Question: I pass the course, I did everything according to the video and instructions, but then there was a problem that when you click on the button ( pause symbol), it does not change to play symbol. But there is block is working

What should I do?
Javascript/CSS/HTML
'''
<script>
$(document).ready(function(){
$('#carousel').carousel( { interval: 2000 } );
$("#carouselButton").click(function(){
if ($("#carouselButton").children("span").hasClass('fa-pause')) {
$("#carousel").carousel('pause');
$("#carouselButton").children("span").removeClass('fa-pause');
$("#carouselButton").children("span").addClass('fa-play');
}
else if ($("#carouselButton").children("span").hasClass('fa-play')){
$("#carousel").carousel('cycle');
$("#carouselButton").children("span").removeClass('fa-play');
$("#carouselButton").children("span").addClass('fa-pause');
}
});
});
</script>
'''
'''
body {
background-color: #FAEBD7
}
.jumbotron {
padding:70px 30px 70px 30px;
margin:0px auto;
background: #8A2BE2 ;
color:floralwhite;
}
.navbar-inner {
background:transparent;
}
.main-info{
margin-bottom: 100px;
}
.mgleft {
margin-left: 10px;
}
.about {
margin-bottom: 50px;
margin-left: 120px;
}
.row-header {
margin: 0px auto;
padding: 0px;
border: 1px;
margin-left: 30px;
}
/*class for separating the two forms which stick together*/
.form {
margin-bottom: 10px;
}
.row-content {
margin:0px auto;
padding: 50px 0px 50px 0px;
border-bottom: 1px ridge;
min-height:400px;
}
.corporate {
margin-top: 150px;
margin-bottom: 50px
}
.footer{
background-color: #D1C4E9;
margin:0px auto;
padding: 20px 0px 20px 0px;
}
.Meet {
margin-bottom: 100px
}
.tab-content {
border-left: 1px solid #ddd;
border-right: 1px solid #ddd;
border-bottom: 1px solid #ddd;
padding: 10px;
}
.carousel {
background:#512DA8;
}
.carousel-item {
height: 300px;
}
.carousel-item img {
position: absolute;
top: 0;
left: 0;
min-height: 300px;
}
.bottom-reserve{
margin-bottom: 10px;
}
#carouselButton {
right: 0px;
position: absolute;
bottom: 0px;
z-index: 2;
}
'''
'''
HTML
<!DOCTYPE html>
<html lang="en">
<head>
<title>Ristorante Con Fusion: About Us</title>
<!-- Required meta tags always come first -->
<meta charset="utf-8">
<meta name="viewport" content="width=device-width, initial-scale=1, shrink-to-fit=no">
<meta http-equiv="x-ua-compatible" content="ie=edge">
<!-- Bootstrap CSS -->
<link rel="stylesheet" href="node_modules/bootstrap/dist/css/bootstrap.min.css">
<link rel="stylesheet" href="node_modules/bootstrap/dist/css/styles.css">
<link rel="stylesheet" href="node_modules/bootstrap-social/bootstrap-social.css">
<link rel="stylesheet" href="node_modules/font-awesome/css/font-awesome.min.css">
</head>
<body>
<nav class="navbar navbar-dark navbar-expand-sm fixed-top">
<div class="container">
<button class="navbar-toggler" type="button" data-toggle="collapse" data-target="#Navbar">
<span class="navbar-toggler-icon"></span>
</button>
<a class="navbar-brand mr-auto" href="./index.html"><img src="/pictures/logo.png" height="30" width="41" ></a>
<div class="collapse navbar-collapse" id="Navbar">
<ul class="navbar-nav mr-auto">
<li class="nav-item active"><a class="nav-link" href="./index.html"><span class="fa fa-home fa-lg"></span> Home</a></li>
<li class="nav-item"><a class="nav-link" href="./aboutus.html"><span class="fa fa-info fa-lg"></span> About</a></li>
<li class="nav-item"><a class="nav-link" href="#"><span class="fa fa-list fa-lg"></span> Menu</a></li>
<li class="nav-item "><a class="nav-link" href="#"><span class="fa fa-address-card fa-lg"></span> Contact</a></li>
</ul>
<span class="navbar-text">
<a data-toggle="modal" data-target="#login">
<span class="fa fa-sign-in"></span> Log-in
</a>
</span>
</div>
</div>
</nav>
<div id="login" class="modal fade" role="dialog">
<div class="modal-dialog modal-lg" role="content">
<!-- Modal content-->
<div class="modal-content">
<div class="modal-header">
<h4 class="modal-title" data-html="true"><strong>Login </h4>
<button type="button" class="close" data-dismiss="modal">&times;</button>
</div>
<div class="modal-body">
<form>
<div class="form-row">
<div class="form-group col-sm-4">
<label class="sr-only" for="exampleInputEmail3">Email address</label>
<input type="email" class="form-control form-control-sm mr-1" id="exampleInputEmail3" placeholder="Enter email">
</div>
<div class="form-group col-sm-4">
<label class="sr-only" for="exampleInputPassword3">Password</label>
<input type="password" class="form-control form-control-sm mr-1" id="exampleInputPassword3" placeholder="Password">
</div>
<div class="col-sm-auto">
<div class="form-check">
<input class="form-check-input" type="checkbox">
<label class="form-check-label"> Remember me
</label>
</div>
</div>
</div>
<div class="form-row">
<button type="button" class="btn btn-secondary btn-sm ml-auto" data-dismiss="modal">Cancel</button>
<button type="submit" class="btn btn-primary btn-sm ml-1">Sign in</button>
</div>
</form>
</div>
</div>
</div>
</div>
<div id="reservemodal" class="modal fade" role="dialog">
<div class="modal-dialog modal-md" role="content">
<!-- Modal content-->
<div class="modal-content">
<div class="modal-header">
<h4 class="modal-title" data-html="true">Reserve a Table </h4>
<button type="button" class="close" data-dismiss="modal">&times;</button>
</div>
<div class="modal-body">
<form>
<div class="form-row">
<label for="Number" class="col-md-3 col-form-label">Number of Guests</label>
<div class="form-check form-check-inline">
<input class="form-check-input" type="radio" name="inlineRadioOptions" id="inlineRadio1" value="option1">
<label class="form-check-label" for="inlineRadio1">1</label>
</div>
<div class="form-check form-check-inline">
<input class="form-check-input" type="radio" name="inlineRadioOptions" id="inlineRadio2" value="option2">
<label class="form-check-label" for="inlineRadio2">2</label>
</div>
<div class="form-check form-check-inline">
<input class="form-check-input" type="radio" name="inlineRadioOptions" id="inlineRadio2" value="option2">
<label class="form-check-label" for="inlineRadio2">3</label>
</div>
<div class="form-check form-check-inline">
<input class="form-check-input" type="radio" name="inlineRadioOptions" id="inlineRadio2" value="option2">
<label class="form-check-label" for="inlineRadio2">4</label>
</div>
<div class="form-check form-check-inline">
<input class="form-check-input" type="radio" name="inlineRadioOptions" id="inlineRadio2" value="option2">
<label class="form-check-label" for="inlineRadio2">5</label>
</div>
<div class="form-check form-check-inline">
<input class="form-check-input" type="radio" name="inlineRadioOptions" id="inlineRadio2" value="option2">
<label class="form-check-label" for="inlineRadio2">6</label>
</div>
</div>
<!-- Number of Guests end -->
<div class="form-row">
<label for="Number" class="col-sm-3 col-form-label">Section</label>
<div class="col-sm-8">
<div class="btn-group btn-group-toggle" data-toggle="buttons">
<label class="btn btn-success btn-sm active">
<input type="radio" name="options" id="non-smoking" autocomplete="off" checked> Non-smoking
</label>
<label class="btn btn-danger btn-sm">
<input type="radio" name="options" id="smoking" autocomplete="off"> Smoking
</label>
</div>
</div>
</div>
<div class="form-row">
<label for="Number" class="col-md-3 col-form-label">Date and time</label>
<div class="form-row col">
<div class="col">
<input type="datetime-local" class="form-control" placeholder="Date">
</div>
<div class="col">
<input type="time" class="form-control" placeholder="Time">
</div>
</div>
</div>
</div>
<div class="form-row col-md-6 bottom-reserve">
<button type="button" class="btn btn-secondary btn-sm ml-auto" data-dismiss="modal">Cancel</button>
<button type="submit" class="btn btn-primary btn-sm ml-1">Reserve</button>
</div>
</form>
</div>
</div>
</div>
</div>
<header class="jumbotron">
<div class="container">
<div class="row">
<div class="col-sm-3 col-lg-5">
<h1>Ristorante con Fusion</h1>
<p>We take inspiration from the World's best cuisines, and create a unique fusion experience. Our lipsmacking creations will tickle your culinary senses!</p>
</div>
<div class="col-12 col-sm-3 align-self-center">
<img src="/pictures/logo.png" class="img-fluid">
</div>
<div class="button-group col-12 col-sm-3 col-md">
<a role="button" class="btn btn-warning nav-link btn-lg" href="#top" data-toggle="modal" data-target="#reservemodal">Reserve a Table</a>
</div>
</div>
</div>
</header>
<div class="container">
<div class="row row-content">
<div class="col">
<div id="carousel" class="carousel slide" data-ride="carousel">
<div class="carousel-inner" role="listbox">
<div class="carousel-item active">
<img class="d-block img-fluid" src="/pictures/uthappizza.png" alt="uthapizza">
<div class="carousel-caption d-none d-md-block">
<h2 class="mt-0">Uthappizza <span class="badge badge-danger">HOT</span> <span class="badge badge-secondary">$4.99</span> </h2>
<p class="d-none d-sm-block">A unique combination of Indian Uthappam (pancake) and
Italian pizza, topped with Cerignola olives, ripe vine
cherry tomatoes, Vidalia onion, Guntur chillies and
Buffalo Paneer.</p>
</div>
</div>
<div class="carousel-item">
<img class="d-block img-fluid" src="/pictures/buffet.png" alt="buffet">
<div class="carousel-caption d-none d-md-block">
<h2 class="mt-0">Weekend Grand Buffet <span class="badge badge-danger">NEW</span> </h2>
<p class="d-none d-sm-block">Featuring mouthwatering combinations with a choice of live five different salads, six enticing appetizers, six main entrees and five choicesst desserts. Free flowing bubbly and soft drinks. All for just $19.99 per person.</p>
</div>
</div>
<div class="carousel-item">
<img class="d-block img-fluid" src="/pictures/alberto.png" alt="alberto">
<div class="carousel-caption d-none d-md-block">
<h2 class="mt-0">Albero Somayya <span class="badge badge-danger">HOT</span> </h2>
<h3 classs="mt-0">Executive Chef</h3>
<p class="d-none d-sm-block">Award winning three-star Michelin with wide International experience having worked closely with whos-who in the culinary workld, he specializes in creating mouthwatering Indo-Italian fusion experiences.</p>
</div>
</div>
</div>
<ol class="carousel-indicators">
<li data-target="#carousel" data-slide-to="0" class="active"></li>
<li data-target="#carousel" data-slide-to="1"></li>
<li data-target="#carousel" data-slide-to="2"></li>
</ol>
<a class="carousel-control-prev" href="#carousel" role="button" data-slide="prev">
<span class="carousel-control-prev-icon"></span>
</a>
<a class="carousel-control-next" href="#carousel" role="button" data-slide="next">
<span class="carousel-control-next-icon"></span>
</a>
</div>
<div class="btn group" id="carouselButton">
<button class="btn btn-danger btn-sm" id="carouselButton">
<span id="carousel-button-icon" class="fa fa-pause"></span>
</button>
</div>
</div>
</div>
<div class="row">
<div class="col-12 "> <!-- col-sm-12 col-lg-9 -->
<div class="row">
<div class="col-12 col-sm-4 order-sm-last col-md-2">
<h3>Our Lipsmaking Culinary Creations</h3>
</div>
<div class="media main-info col-8">
<img class="d-flex mr-3 img-thumbnail align-self-center" src="/pictures/uthappizza.png" alt="Uthappizza">
<div class="media-body col-12">
<h2 class="mt-0">Uthappizza <span class="badge badge-danger">HOT</span> <span class="badge badge-secondary">$4.99</span> </h2>
<p class="d-none d-sm-block">A unique combination of Indian Uthappam (pancake) and
Italian pizza, topped with Cerignola olives, ripe vine
cherry tomatoes, Vidalia onion, Guntur chillies and
Buffalo Paneer.</p>
</div>
</div>
<!-- <div class="col-4">
<h1>Our Lipsmacking Culinary Creations</h1>
</div> -->
</div>
</div>
<div class="row main-info">
<!-- <div class="media col-12 col-sm-4 col-md-3">
<h3>This Month's Promotions</h3>
</div> -->
<div class="col-12 col-sm-4 col-md-2 order-sm-first">
<h3>This Month's Promotions</h3>
</div>
<div class="col col-sm col-md-9">
<img class="d-flex mr-3 img-thumbnail rounded float-right" src="/pictures/buffet.png" alt="Grand Buffet">
<div class="media-body">
<h2 class="mt-0">Weekend Grand Buffet <span class="badge badge-danger">NEW</span> </h2>
<p class="d-none d-sm-block">Featuring mouthwatering combinations with a choice of live five different salads, six enticing appetizers, six main entrees and five choicesst desserts. Free flowing bubbly and soft drinks. All for just $19.99 per person.</p>
</div>
</div>
</div>
<div class="row">
<div class="media main-info">
<!-- <div class="col-12 col-sm-4 order-sm-last col-md-2">
<h3>Meet Our Culinary Specialists</h3>
</div> -->
<img class="d-flex mr-3 img-thumbnail rounded float-left" src="/pictures/alberto.png" alt="boss">
<div class="media-body col-8">
<h2 class="mt-0">Albero Somayya <span class="badge badge-danger">HOT</span> </h2>
<h3 classs="mt-0">Executive Chef</h3>
<p class="d-none d-sm-block">Award winning three-star Michelin with wide International experience having worked closely with whos-who in the culinary workld, he specializes in creating mouthwatering Indo-Italian fusion experiences.</p>
</div>
</div>
</div>
</div>
<div class="row row-content">
<div class="card">
<h5 class="card-header bg-warning" id="top">Reserve a Table</h5>
<form>
<div class="form-group">
<label for="Number" class="col-md-3 col-form-label">Number of Guests</label>
<div class="form-check form-check-inline">
<input class="form-check-input" type="radio" name="inlineRadioOptions" id="inlineRadio1" value="option1">
<label class="form-check-label" for="inlineRadio1">1</label>
</div>
<div class="form-check form-check-inline">
<input class="form-check-input" type="radio" name="inlineRadioOptions" id="inlineRadio2" value="option2">
<label class="form-check-label" for="inlineRadio2">2</label>
</div>
<div class="form-check form-check-inline">
<input class="form-check-input" type="radio" name="inlineRadioOptions" id="inlineRadio2" value="option2">
<label class="form-check-label" for="inlineRadio2">3</label>
</div>
<div class="form-check form-check-inline">
<input class="form-check-input" type="radio" name="inlineRadioOptions" id="inlineRadio2" value="option2">
<label class="form-check-label" for="inlineRadio2">4</label>
</div>
<div class="form-check form-check-inline">
<input class="form-check-input" type="radio" name="inlineRadioOptions" id="inlineRadio2" value="option2">
<label class="form-check-label" for="inlineRadio2">5</label>
</div>
<div class="form-check form-check-inline">
<input class="form-check-input" type="radio" name="inlineRadioOptions" id="inlineRadio2" value="option2">
<label class="form-check-label" for="inlineRadio2">6</label>
</div>
</div>
<!-- Date and Time -->
<div class="form-group">
<label for="Number" class="col-md-3 col-form-label">Date and time</label>
<div class="form-row col">
<div class="col">
<input type="datetime-local" class="form-control" placeholder="Date">
</div>
<div class="col">
<input type="time" class="form-control" placeholder="Time">
</div>
</div>
</div>
<button type="button" class=" mgleft btn btn-primary">Reserve</button>
</form>
</div>
</div>
</div>
<footer class="footer">
<div class="container">
<div class="row">
<div class="col-4 offset-1 col-sm-2">
<h5>Links</h5>
<ul class="list-unstyled">
<li><a href="#">Home</a></li>
<li><a href="#">About</a></li>
<li><a href="#">Menu</a></li>
<li><a href="#">Contact</a></li>
</ul>
</div>
<div class="col-7 col-sm-5">
<h5>Our Address</h5>
<address>
121, Clear Water Bay Road<br>
Clear Water Bay, Kowloon<br>
HONG KONG<br>
<i class="fa fa-phone fa-lg"></i>: +<PHONE> 5678<br>
<i class="fa fa-fax fa-lg"></i>: +<PHONE> 4321<br>
<i class="fa fa-envelope fa-lg"></i>:
<a href="mailto:confusion@food.net">confusion@food.net</a>
</address>
</div>
<div class="col-12 col-sm-4 align-self-center">
<div class="text-center">
<a class="btn btn-social-icon btn-google" href="http://google.com/+"><i class="fa fa-google-plus"></i></a>
<a class="btn btn-social-icon btn-facebook" href="http://www.facebook.com/profile.php?id="><i class="fa fa-facebook"></i></a>
<a class="btn btn-social-icon btn-linkedin" href="http://www.linkedin.com/in/"><i class="fa fa-linkedin"></i></a>
<a class="btn btn-social-icon btn-twitter" href="http://twitter.com/"><i class="fa fa-twitter"></i></a>
<a class="btn btn-social-icon btn-google" href="http://youtube.com/"><i class="fa fa-youtube"></i></a>
<a class="btn btn-social-icon" href="mailto:"><i class="fa fa-envelope-o"></i></a>
</div>
</div>
</div>
<div class="row justify-content-center">
<div class="col-auto">
<p>©️ Copyright 2018 Ristorante Con Fusion</p>
</div>
</div>
</div>
</footer>
<!-- jQuery first, then Popper.js, then Bootstrap JS. -->
<script src="node_modules/jquery/dist/jquery.slim.min.js"></script>
<script src="node_modules/popper.js/dist/umd/popper.min.js"></script>
<script src="node_modules/bootstrap/dist/js/bootstrap.min.js"></script>
<script>
$(document).ready(function(){
$('#carousel').carousel( { interval: 2000 } );
$("#carouselButton").click(function(){
if ($("#carouselButton").children("span").hasClass('fa-pause')) {
$("#carousel").carousel('pause');
$("#carouselButton").children("span").removeClass('fa-pause');
$("#carouselButton").children("span").addClass('fa-play');
}
else if ($("#carouselButton").children("span").hasClass('fa-play')){
$("#carousel").carousel('cycle');
$("#carouselButton").children("span").removeClass('fa-play');
$("#carouselButton").children("span").addClass('fa-pause');
}
});
});
</script>
</body>
</html>
'''
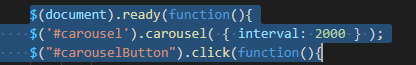
Answer: You accidently used '"crousalButton"' Id Twice. Remove first reference.
Here:
'''
<div class="btn group" id="carouselButton">
<button class="btn btn-danger btn-sm" id="carouselButton">
<span id="carousel-button-icon" class="fa fa-pause"></span>
</button>
</div>
'''
'''
<div class="btn group" >
<button class="btn btn-danger btn-sm" id="carouselButton">
<span id="carousel-button-icon" class="fa fa-pause"></span>
</button>
</div>
'''